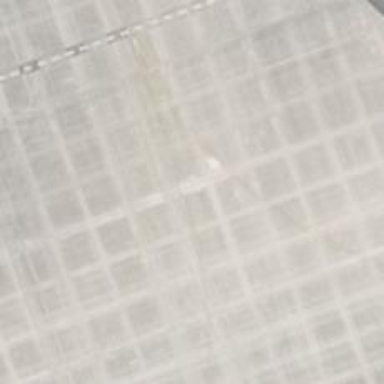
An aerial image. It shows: Concrete taxiway at the airport.